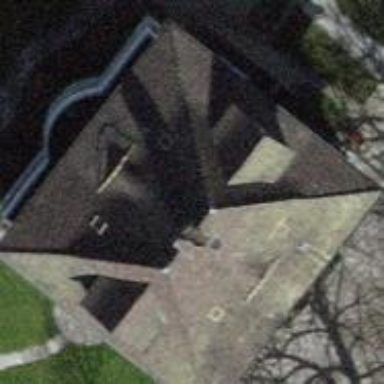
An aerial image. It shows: Building with tiled roof.